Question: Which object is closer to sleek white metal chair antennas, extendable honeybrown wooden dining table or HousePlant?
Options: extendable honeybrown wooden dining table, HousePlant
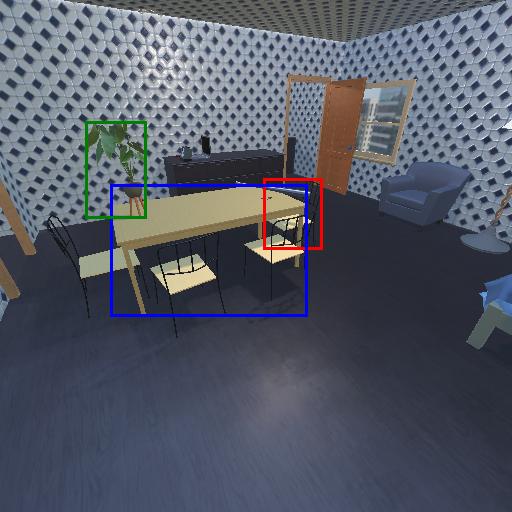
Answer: extendable honeybrown wooden dining table